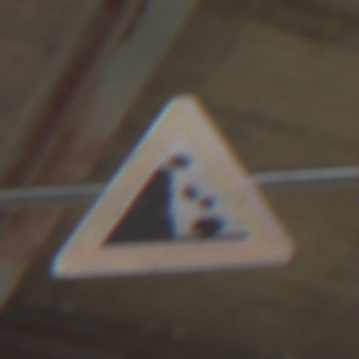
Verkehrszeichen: SteinschlagLinks
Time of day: Midday
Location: Roofed (Special)
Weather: Overcast
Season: NotSpecified
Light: Natural